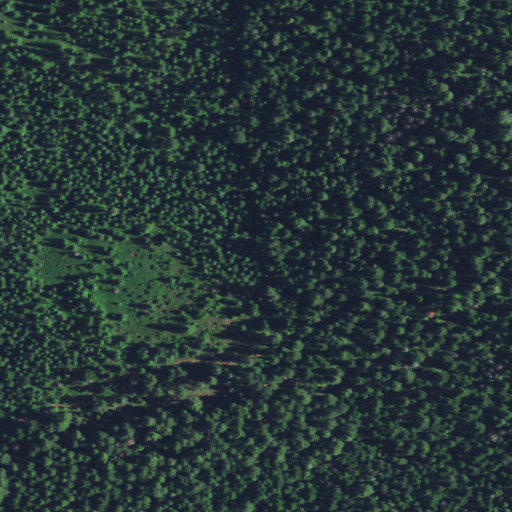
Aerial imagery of mountain in Idaho named Swartz Meadow Point containing evergreen forest and shrub